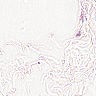
Metastatic tissue present: no